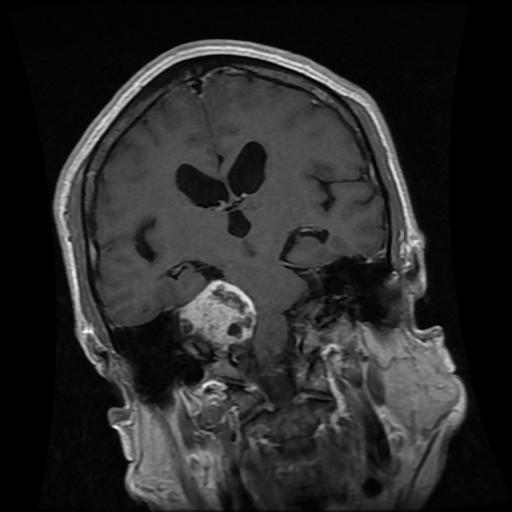
Label: meningioma